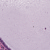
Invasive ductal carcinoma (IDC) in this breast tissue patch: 0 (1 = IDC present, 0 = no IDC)